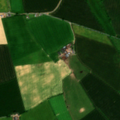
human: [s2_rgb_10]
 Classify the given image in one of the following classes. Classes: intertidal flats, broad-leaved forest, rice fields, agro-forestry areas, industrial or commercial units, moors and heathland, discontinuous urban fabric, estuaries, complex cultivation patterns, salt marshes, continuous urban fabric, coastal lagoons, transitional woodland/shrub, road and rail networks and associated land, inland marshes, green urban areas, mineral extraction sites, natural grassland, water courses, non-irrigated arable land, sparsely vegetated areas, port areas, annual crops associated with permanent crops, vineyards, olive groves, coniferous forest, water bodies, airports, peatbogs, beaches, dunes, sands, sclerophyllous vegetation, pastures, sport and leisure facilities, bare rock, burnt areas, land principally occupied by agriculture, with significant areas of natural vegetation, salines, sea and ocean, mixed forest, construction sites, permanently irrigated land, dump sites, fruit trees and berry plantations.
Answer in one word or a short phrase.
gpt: non-irrigated arable land